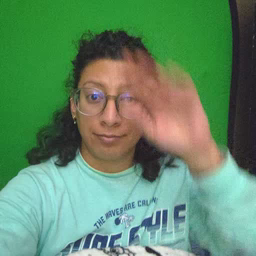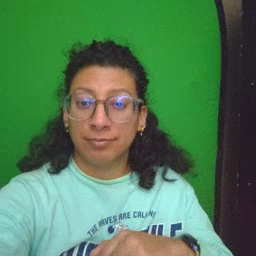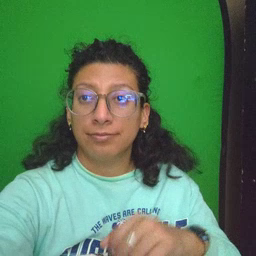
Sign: shoe